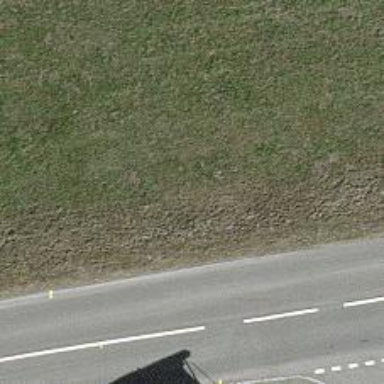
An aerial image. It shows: Bus stop along the road.